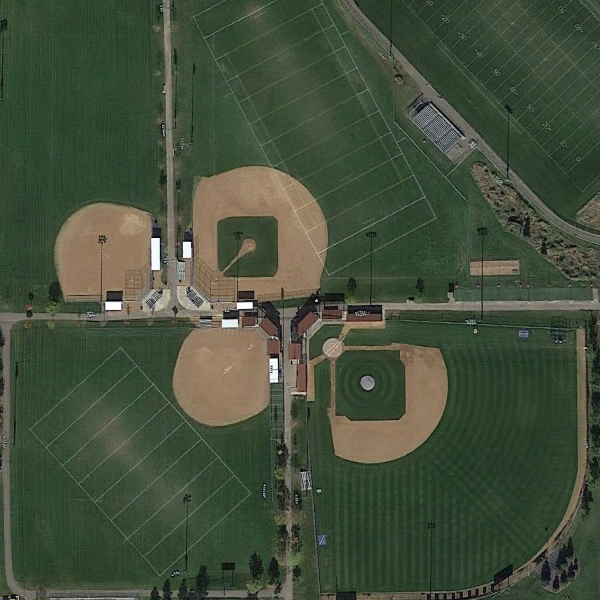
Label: BaseballField